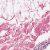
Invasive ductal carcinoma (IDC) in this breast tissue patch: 0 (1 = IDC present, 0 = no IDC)